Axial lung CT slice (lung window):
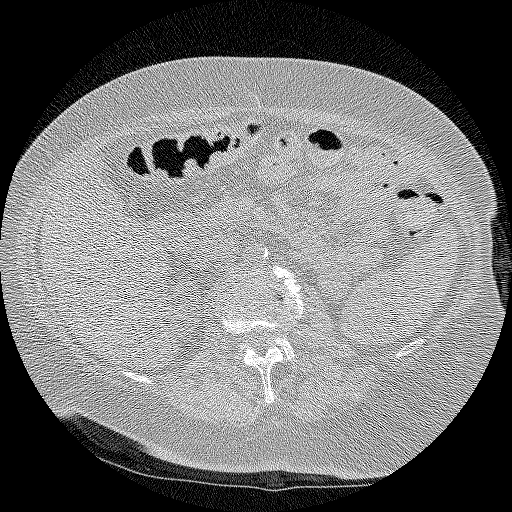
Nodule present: no